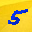
Label: 5